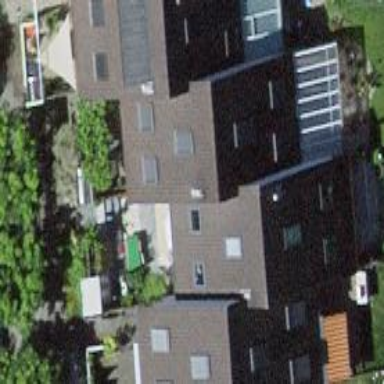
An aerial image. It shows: Terrace building.